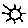
Label: sun